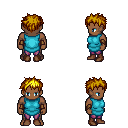
a pixel art fantasy rpg character, male body template, human, dark skin, teal tunic, magenta pants, blonde bedhead hairstyle, leather bracers, brown shoes, four views (front, back, left, right), 2x2 character sprite sheet, small pixel art, hard edges, no anti-aliasing